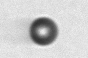
Label: bead